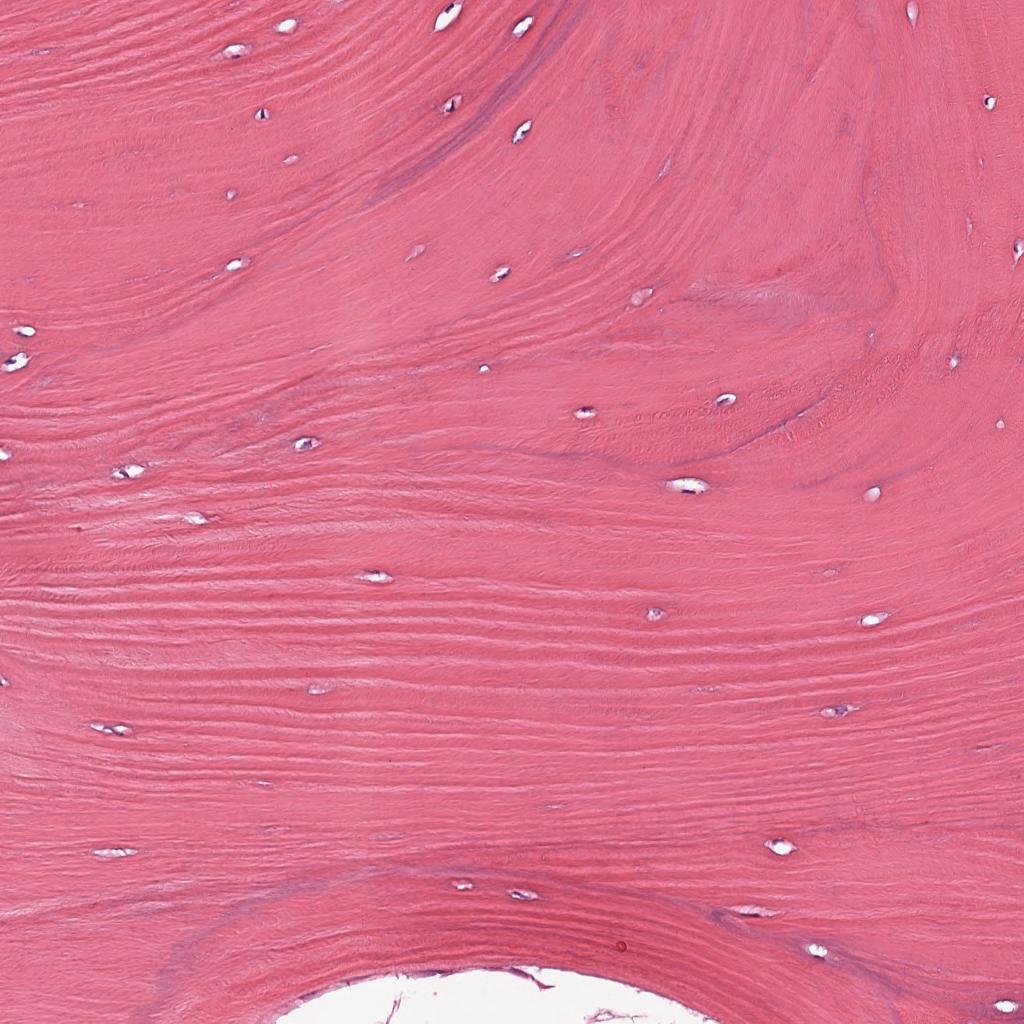
Label: Non-Tumor